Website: lowes
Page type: review-order
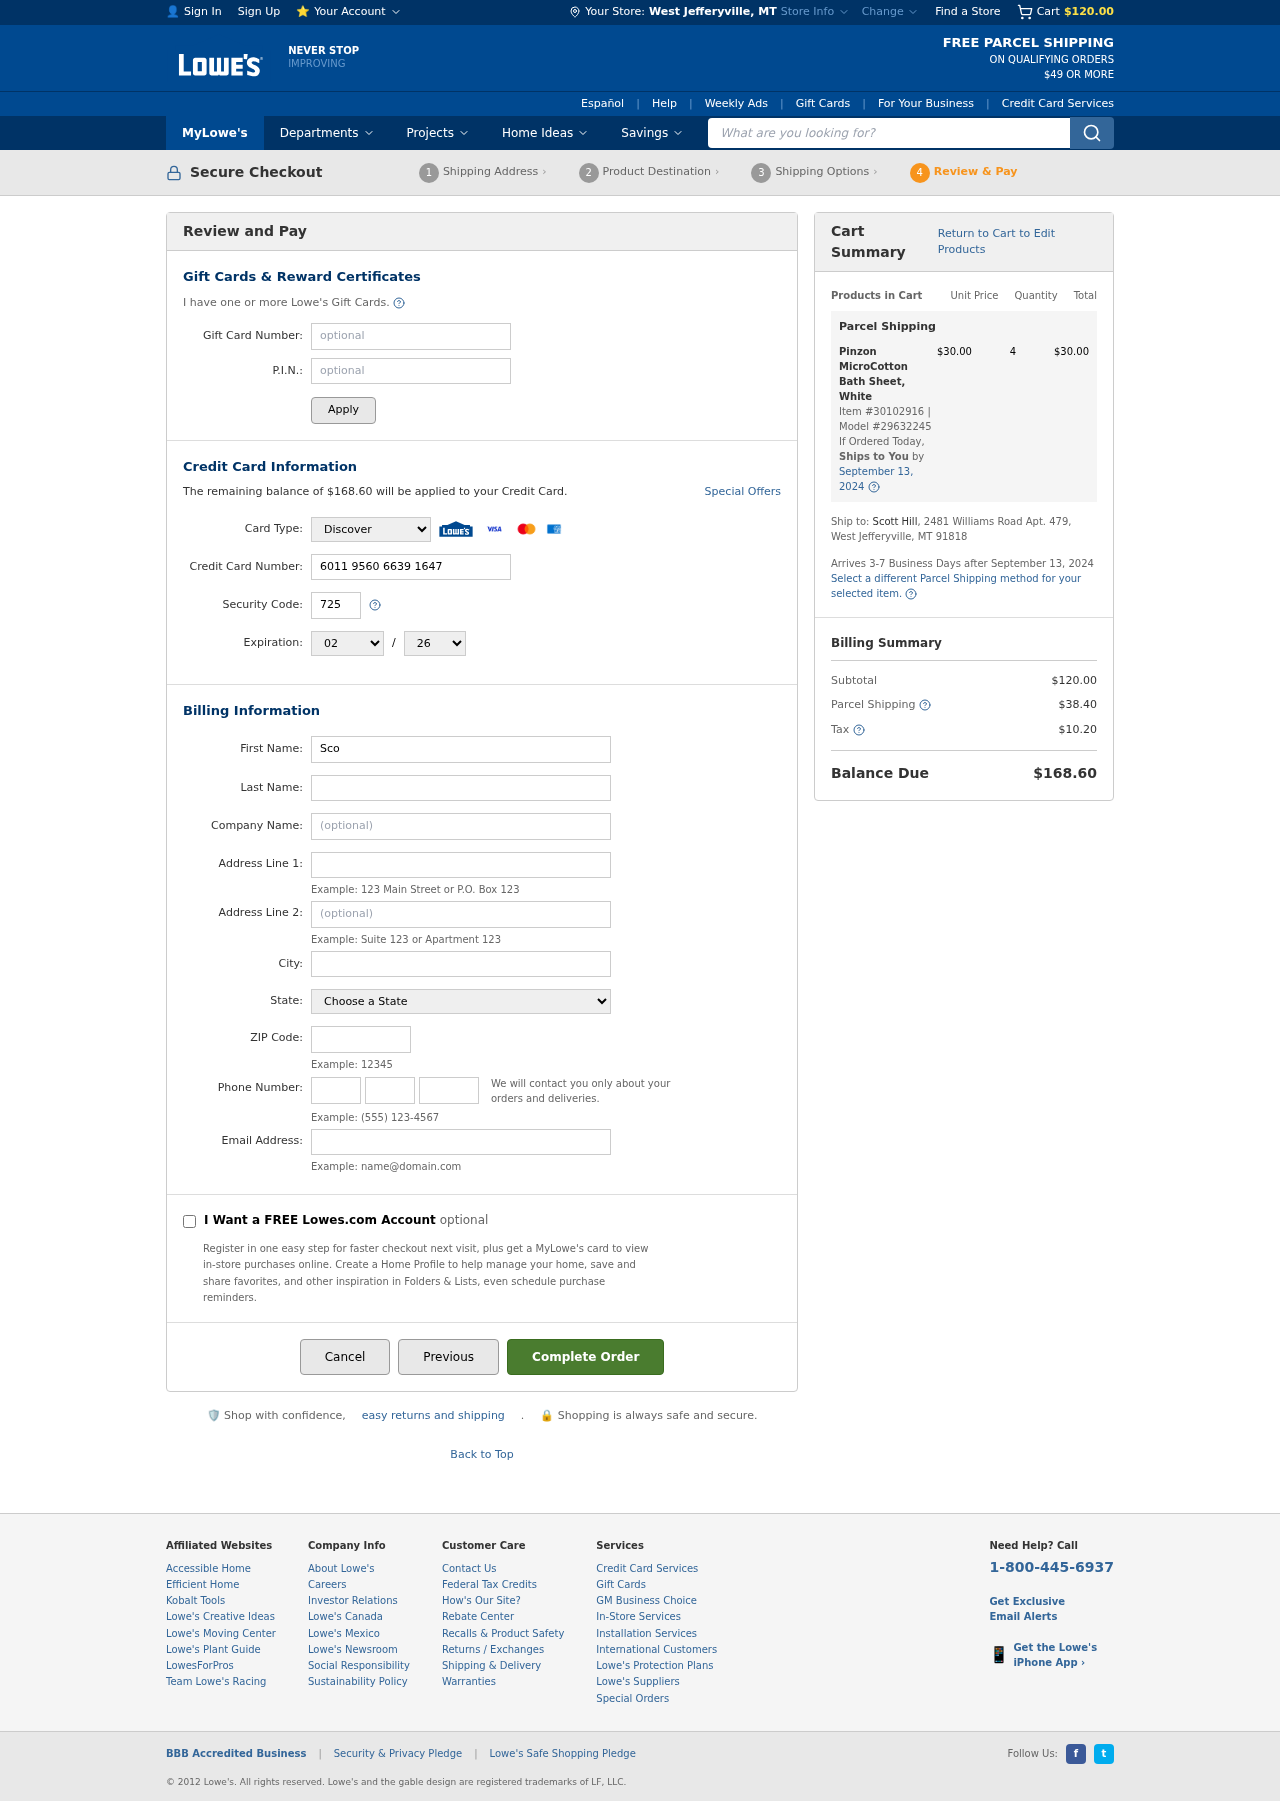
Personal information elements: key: PII_CARD_CVV
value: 725
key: PII_CARD_EXPIRY_MONTH
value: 02
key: PII_CARD_EXPIRY_YEAR
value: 26
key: PII_CARD_NUMBER
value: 6011 9560 6639 1647
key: PII_CARD_TYPE
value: Discover
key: PII_CITY
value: West Jefferyville
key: PII_CITY_STATE
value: West Jefferyville, MT
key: PII_EMAIL
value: scotthill@gmail.com
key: PII_FIRSTNAME
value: Scott
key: PII_LASTNAME
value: Hill
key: PII_PHONE_AREA
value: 976
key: PII_PHONE_PREFIX
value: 290
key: PII_PHONE_SUFFIX
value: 6961
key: PII_POSTCODE
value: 91818
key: PII_STATE
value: Montana
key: PII_STREET
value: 2481 Williams Road Apt. 479
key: PII_STREET2
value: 2481 Williams Road Apt. 479
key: PII_STREET2
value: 684 Mitchell Throughway Suite 526
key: PII_FULLNAME2
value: Scott Hill
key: PII_CITY_STATE_ZIP2
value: West Jefferyville, MT 91818
Product elements: key: PRODUCT1_NAME
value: Pinzon MicroCotton Bath Sheet, White
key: PRODUCT1_PRICE
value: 30
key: PRODUCT1_QUANTITY
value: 4
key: PRODUCT1_ITEM_NUMBER
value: Item #30102916
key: PRODUCT1_MODEL_NUMBER
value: Model #29632245
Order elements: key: ORDER_SUBTOTAL
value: $120.00
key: ORDER_BALANCE_DUE
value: $168.60
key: ORDER_SHIPPING_DATE
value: September 13, 2024
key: ORDER_ITEM_TOTAL
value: $30.00
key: ORDER_SHIPPING_DATE2
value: September 13, 2024
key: ORDER_SHIPPING_COST
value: $38.40
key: ORDER_TAX
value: $10.20
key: ORDER_TOTAL
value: $168.60
Search elements: key: HEADER_SEARCH
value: What are you looking for?